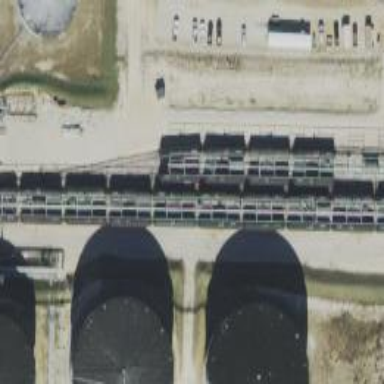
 specifically for transporting petroleum."